Interaction volume radius: 5 \u00c5
Interaction volume height: 20 \u00c5
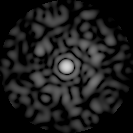
Disorder parameter: 0.8157